【题型】选择题　【知识点】立体几何　【难度】easy
为了美化广场环境，县政府计划定购一批石墩. 已知这批石墩可以看作是一个圆台和一个圆柱拼接而成，其轴截面如下图所示，其中 $AB=2CE=2EF=40\text{cm}$， $AC=10\sqrt{2}\text{cm}$，则该石墩的体积为（ \quad ）

A. $\frac{10000\pi}{3}\text{cm}^3$ \qquad B. $\frac{11000\pi}{3}\text{cm}^3$ \qquad C. $4000\pi\text{cm}^3$ \qquad D. $\frac{13000\pi}{3}\text{cm}^3$
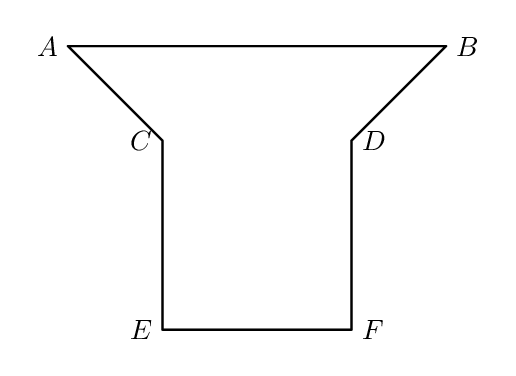
【解答】
【答案】 D

【分析】 过点 $C$ 作 $CM \perp AB$ 于 $M$，根据条件，求出圆台的高，再利用圆台与圆柱的体积公式，即可求出结果.

【详解】 如图，过点 $C$ 作 $CM \perp AB$ 于 $M$，

因为 $|AB|=2|CE|=2|EF|=40\text{cm}$， $|AC|=10\sqrt{2}\text{cm}$，所以 $|AM|=10$，$|CM|=\sqrt{|CA|^2-|AM|^2}=\sqrt{200-100}=10$，

所以圆台的体积为 $V = \frac{1}{3}(S_{\text{上}} + S_{\text{下}} + \sqrt{S_{\text{上}} \cdot S_{\text{下}}})h = \frac{1}{3}(\pi \times 10^2 + \pi \times 20^2 + \sqrt{\pi \times 10^2 \times \pi \times 20^2}) \times 10 = \frac{7000\pi}{3}(\text{cm}^3)$，

又圆柱的体积为 $V_1 = Sh = \pi \times 10^2 \times 20 = 2000\pi(\text{cm}^3)$，

所以该石墩的体积为 $\frac{7000\pi}{3} + 2000\pi = \frac{13000\pi}{3}(\text{cm}^3)$，

故选：D.
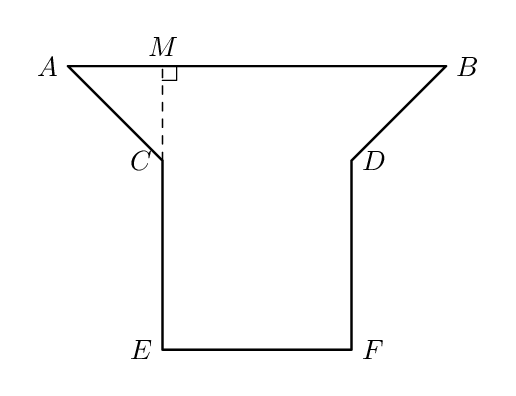